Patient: sex F, age 54
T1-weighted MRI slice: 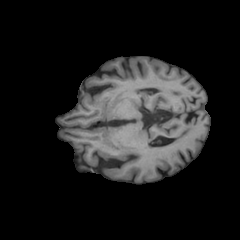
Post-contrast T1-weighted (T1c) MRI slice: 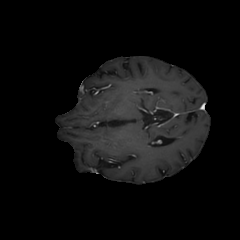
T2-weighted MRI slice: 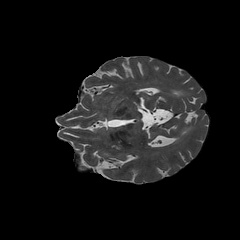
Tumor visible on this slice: no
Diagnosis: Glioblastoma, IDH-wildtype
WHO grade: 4